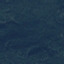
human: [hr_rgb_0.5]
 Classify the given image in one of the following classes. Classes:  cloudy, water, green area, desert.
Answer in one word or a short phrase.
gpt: green area